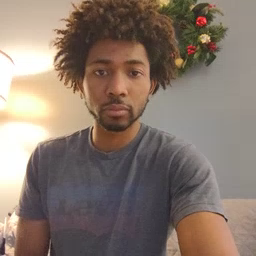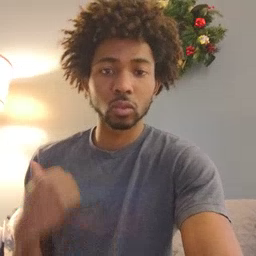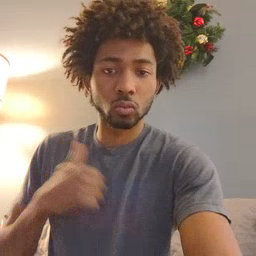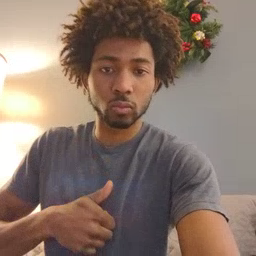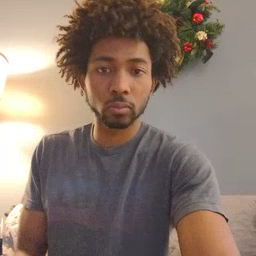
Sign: jacket